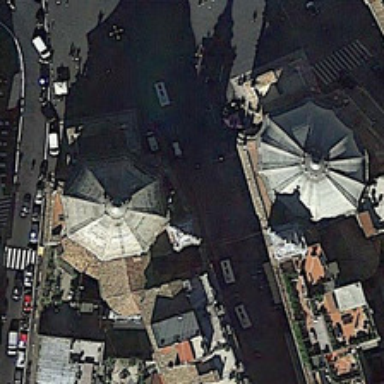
A church is near a road with many cars .